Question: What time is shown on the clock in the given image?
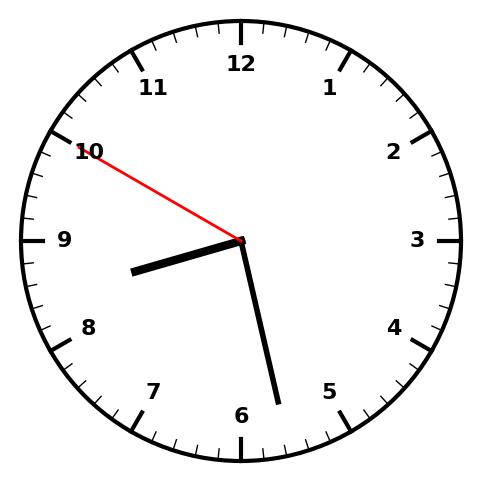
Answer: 08:27:50